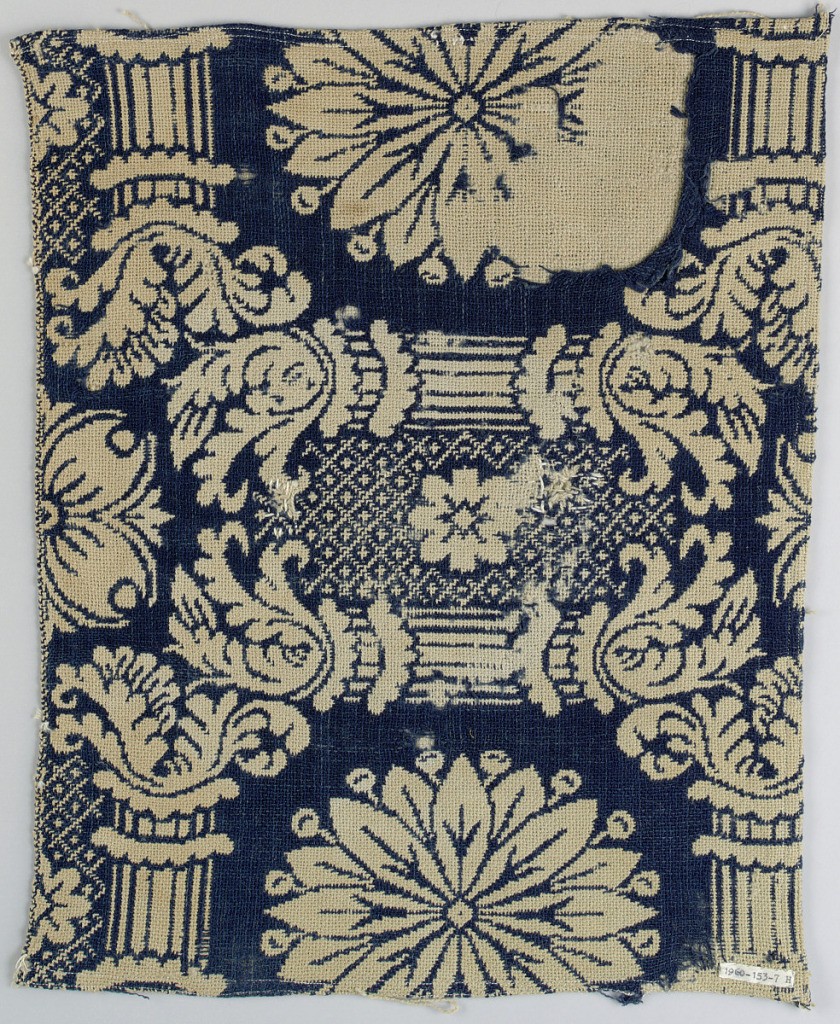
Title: Coverlet fragment
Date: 1840
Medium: cotton, wool Technique: double cloth
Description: In navy wool and cream cotton, large ornate pattern of acanthus pillars framing large rosettes, with thistles and branches and some diaper filling.